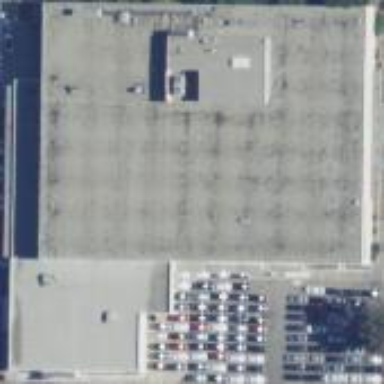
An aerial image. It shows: Commercial building housing department store.